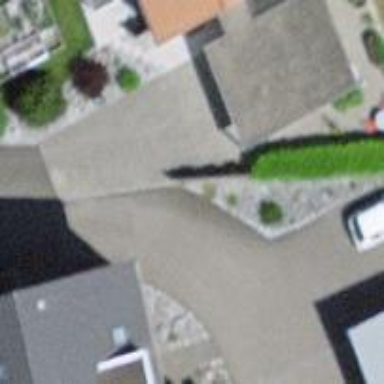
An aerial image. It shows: Garage.